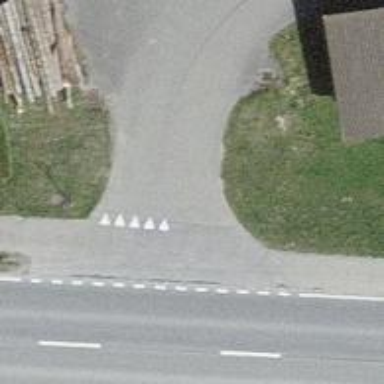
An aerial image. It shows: Road with "give way" sign.